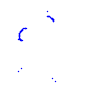
Particle: proton